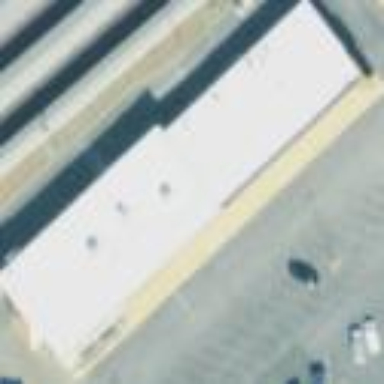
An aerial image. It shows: Retail building.